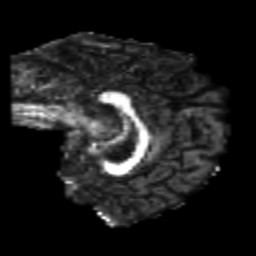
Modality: FA
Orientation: sagittal
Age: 21
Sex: female
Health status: healthy
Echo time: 0.074 s